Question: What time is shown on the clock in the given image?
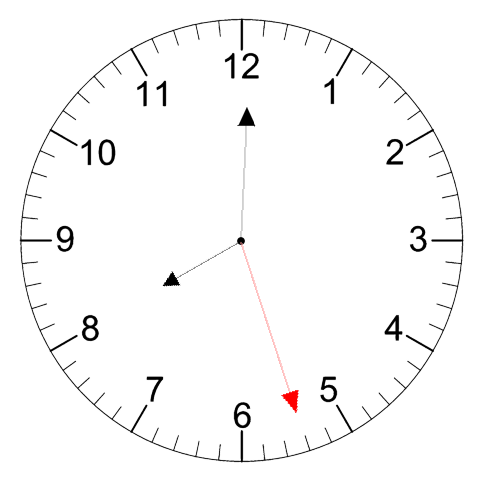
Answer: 08:00:27